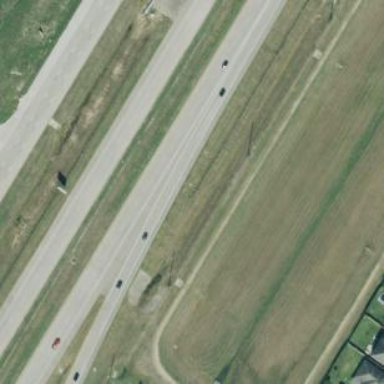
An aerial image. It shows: Motorway.